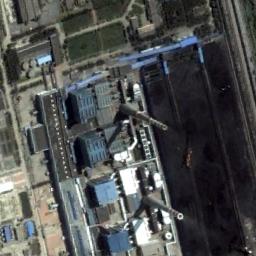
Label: thermal_power_station